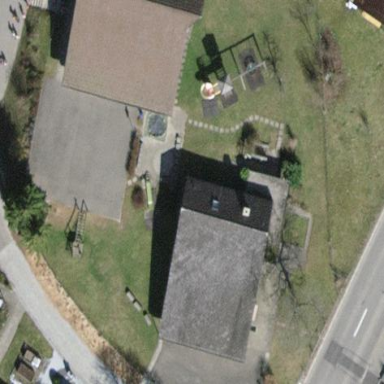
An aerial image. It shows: Kindergarten building.